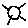
Label: sun